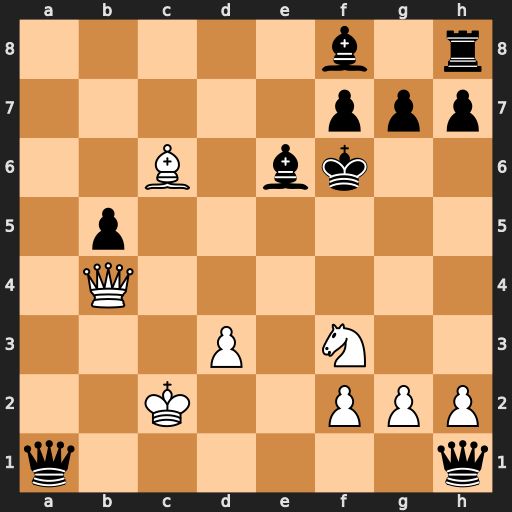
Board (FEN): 5b1r/5ppp/2B1bk2/1p6/1Q6/3P1N2/2K2PPP/q6q
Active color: w
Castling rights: -
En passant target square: -
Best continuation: Qh4+ g5 Qxg5#